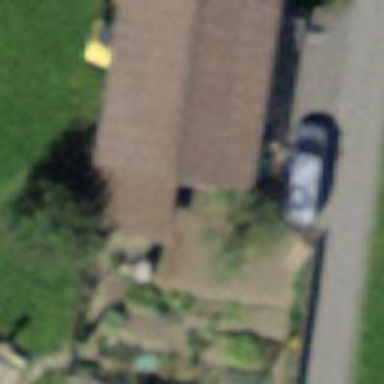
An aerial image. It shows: Shed.